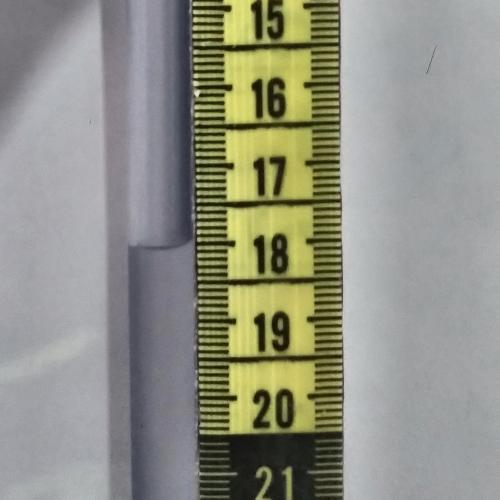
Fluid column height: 18.0 cm